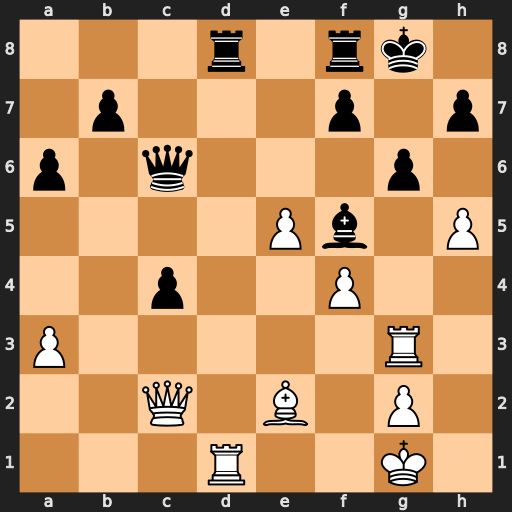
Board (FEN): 3r1rk1/1p3p1p/p1q3p1/4Pb1P/2p2P2/P5R1/2Q1B1P1/3R2K1
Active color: w
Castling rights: -
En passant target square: -
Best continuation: Qxf5 Rxd1+ Bxd1